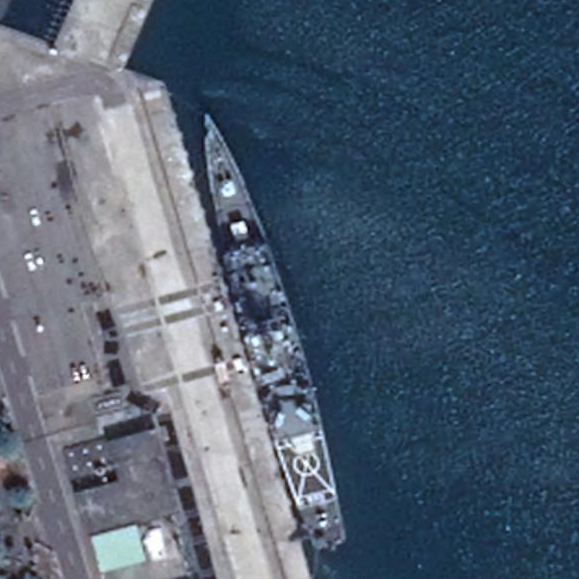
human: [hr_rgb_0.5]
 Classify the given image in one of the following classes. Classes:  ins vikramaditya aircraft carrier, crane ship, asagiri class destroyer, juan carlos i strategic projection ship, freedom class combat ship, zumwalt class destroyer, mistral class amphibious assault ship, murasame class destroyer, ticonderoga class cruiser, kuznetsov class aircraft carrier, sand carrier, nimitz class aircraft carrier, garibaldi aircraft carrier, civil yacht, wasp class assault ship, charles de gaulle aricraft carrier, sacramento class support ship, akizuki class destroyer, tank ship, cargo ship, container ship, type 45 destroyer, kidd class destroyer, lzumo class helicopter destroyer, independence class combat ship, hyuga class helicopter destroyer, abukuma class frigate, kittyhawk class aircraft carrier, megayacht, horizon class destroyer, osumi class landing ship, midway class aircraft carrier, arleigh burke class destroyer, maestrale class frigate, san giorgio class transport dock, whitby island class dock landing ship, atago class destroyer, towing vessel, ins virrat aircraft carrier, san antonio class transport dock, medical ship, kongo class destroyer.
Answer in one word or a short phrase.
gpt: Kidd class destroyer